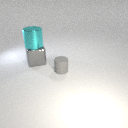
large cyan metal cylinder above large gray metal cube